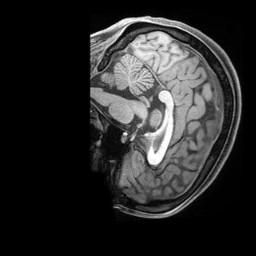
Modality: T1w
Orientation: sagittal
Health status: healthy
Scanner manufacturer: siemens
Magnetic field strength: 3 T
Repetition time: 2.4 s
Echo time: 0.00201 s